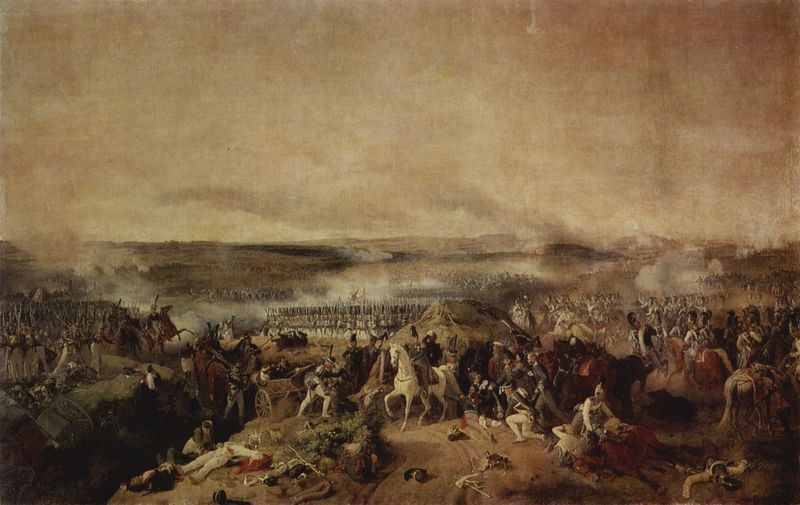
Titel: Die Schlacht bei Borodino
Künstler: Peter von Hess
Standort: Sankt Petersburg
Institution: Eremitage
Schlagwörter: angriff, baum, dunkel, felsen, feuer, gemälde, himmel, kampf, mann, schatten, weiß, wolken, grün, landschaft, menschen, ocker, sand, stadt, braun, grau, hintergrund, männer, orange, schwarz, szene, gras, rot, tier, weg, wiese, beige, malerei, menge, gedränge, historie, leiche, mord, tod, tot, toter, bild, ebene, feld, horizont, hügel, natur, strauch, busch, qualm, rauch, boden, pflanze, front, genre, karren, pferd, pferde, reiter, reiten, schweif, liegen, berge, dunst, hecke, nebel, hügellandschaft, kutsche, sepia, rad, wagen, wagenrad, dampf, krieg, schlacht, lanze, soldaten, liegend, kanone, orient, brennen, uniform, uniformen, waffen, leichen, soldat, tote, verletzt, verletzte, waffe, getümmel, napoleon, helm, ritter, armee, heer, schimmel, sieg, gewehr, kavallerie, ross, niederlage, krieger, graben, feldherr, geschütz, geschütze, kanonen, wagenräder, gewehre, rösser, leichnahm, fahrspur, gefallene, verwundete, preußen, schießen, chevaux, gerangel, schlachtfeld, waterloo, brauns, gefecht, lager, rauchwolken, racuh, pulverdampf, gros, aufmarsch, überlebende, bataille, guerre, pest, chwarzw, fusssoldaten, schlachtengemälde, rasem, horde, gewähr, gewähre, artellerie, rod, völerschlacht, ermordet, austerlitz, brenne, gefechte, gent, wagenbruch, gem, 19. jahrhundert, 18. jahrhundert, ote, lebende, 19eme, nations